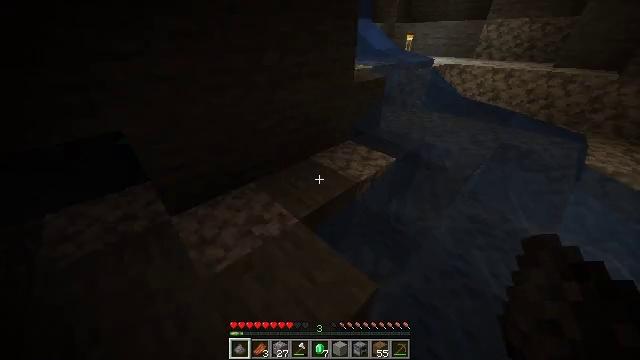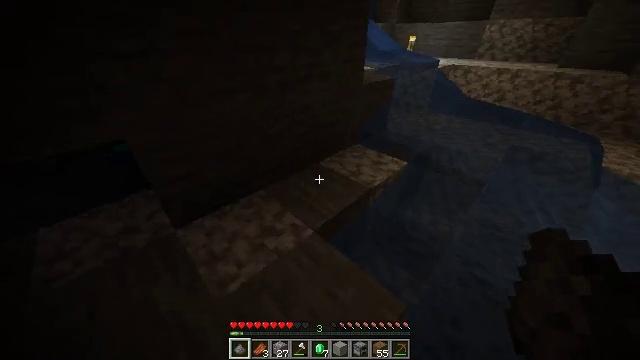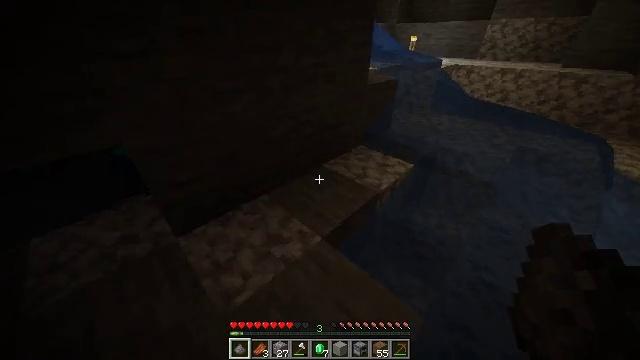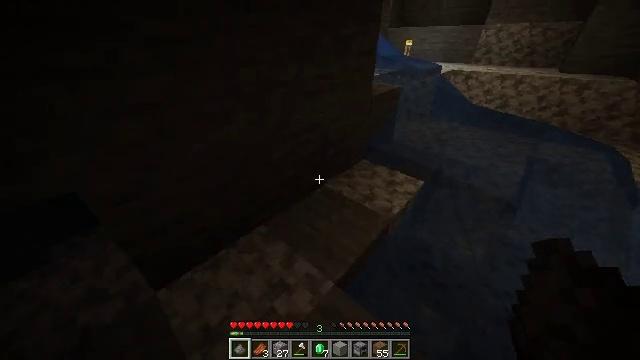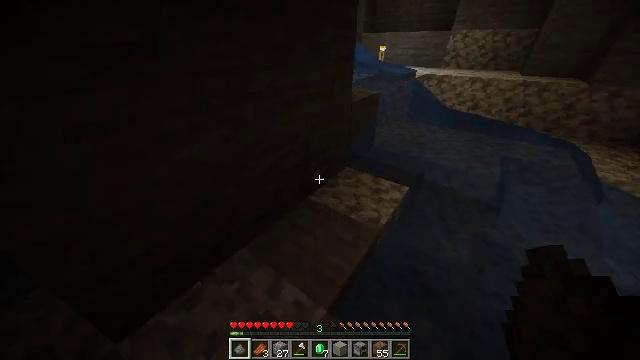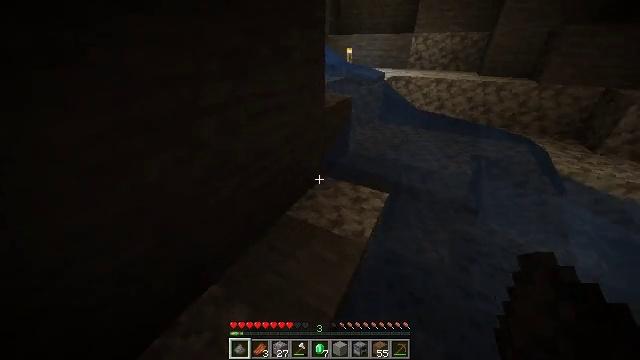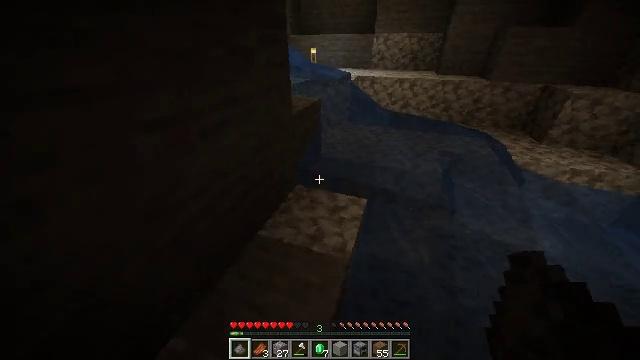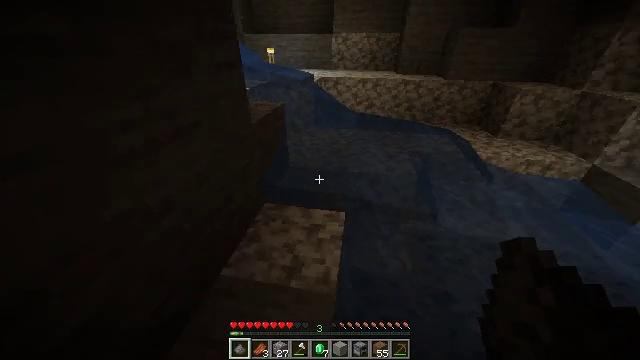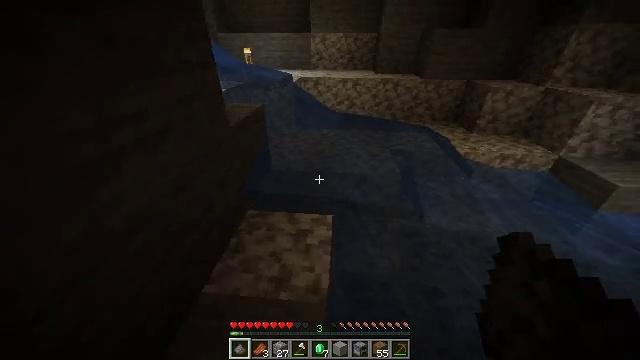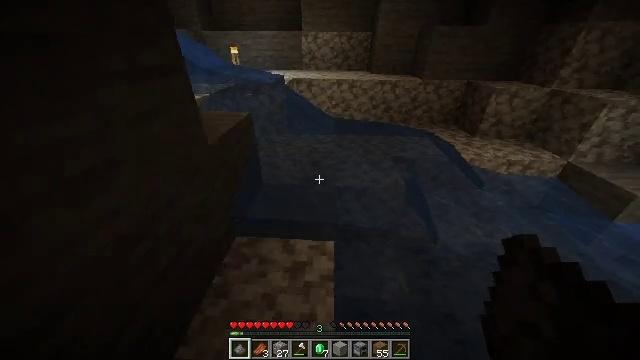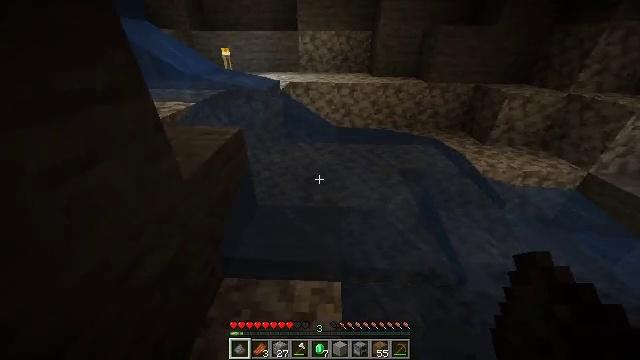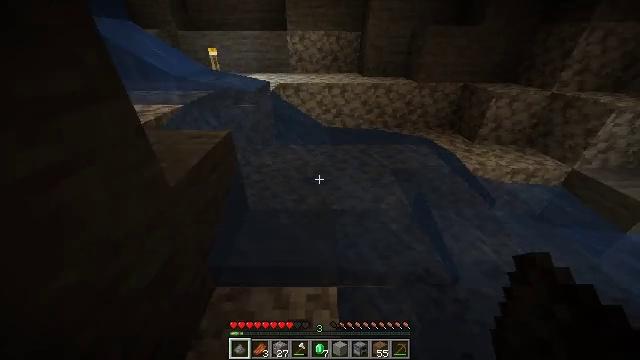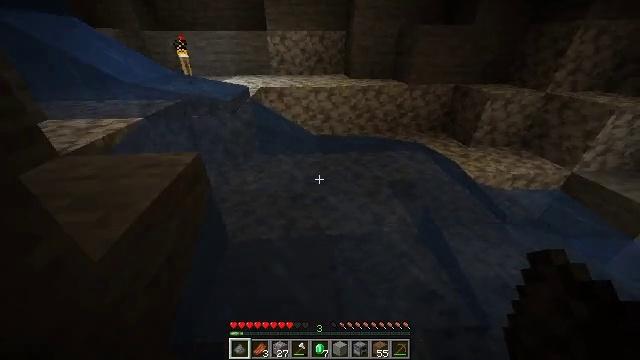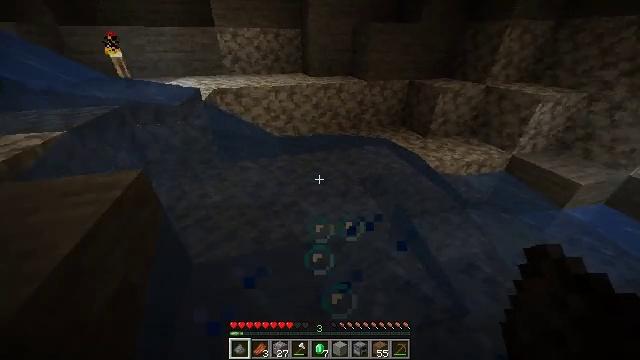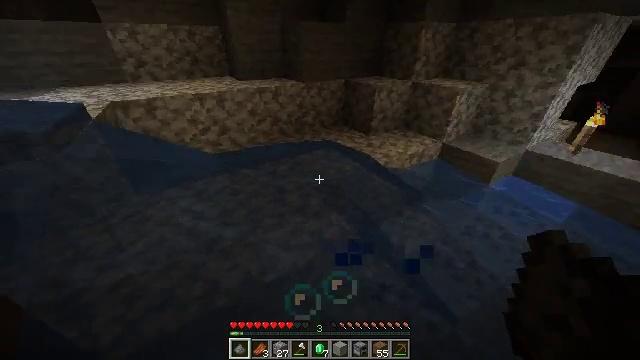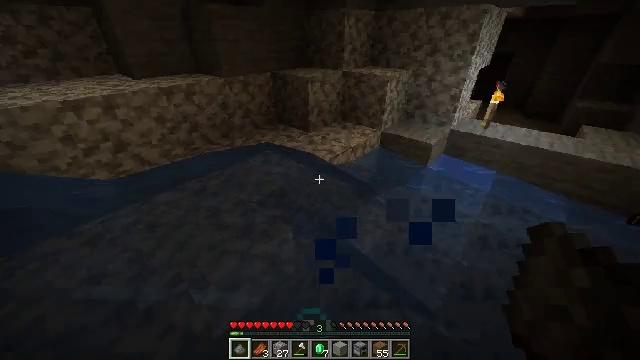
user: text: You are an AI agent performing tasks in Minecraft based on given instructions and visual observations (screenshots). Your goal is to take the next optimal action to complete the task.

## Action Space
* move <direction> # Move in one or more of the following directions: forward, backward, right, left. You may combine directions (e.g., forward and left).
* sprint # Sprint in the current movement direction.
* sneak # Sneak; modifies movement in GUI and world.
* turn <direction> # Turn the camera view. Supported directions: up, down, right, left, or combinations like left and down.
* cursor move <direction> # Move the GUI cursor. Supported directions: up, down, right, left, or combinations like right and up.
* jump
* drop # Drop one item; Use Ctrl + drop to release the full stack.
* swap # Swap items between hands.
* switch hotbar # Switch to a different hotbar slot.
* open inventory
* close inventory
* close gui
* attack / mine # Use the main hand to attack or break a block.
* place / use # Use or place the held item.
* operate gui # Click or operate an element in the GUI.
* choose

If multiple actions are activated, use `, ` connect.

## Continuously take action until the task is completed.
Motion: motion action
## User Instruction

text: Remove an iron axe from the inventory.
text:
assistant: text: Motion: move forward and move left, sprint, turn right
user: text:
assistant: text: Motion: move forward, sprint
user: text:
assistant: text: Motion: move forward, sprint, turn right
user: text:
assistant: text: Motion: move forward, sprint, turn right
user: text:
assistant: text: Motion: move forward, sprint, turn right
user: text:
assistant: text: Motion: move forward, sprint, turn right
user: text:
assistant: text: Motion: move forward, sprint, turn right
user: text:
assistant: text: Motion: move forward, sprint, turn right
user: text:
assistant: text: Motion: move forward, sprint, turn right
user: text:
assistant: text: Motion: move forward, sprint
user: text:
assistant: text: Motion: move forward, sprint, turn right
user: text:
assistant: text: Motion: move forward, sprint, turn right
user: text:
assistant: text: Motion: move forward, sprint, turn right
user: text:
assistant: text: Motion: move forward, sprint, turn right
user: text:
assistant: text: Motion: move forward, sprint, turn right
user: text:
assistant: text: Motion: move forward, sprint, turn right
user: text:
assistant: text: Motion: move forward, sprint, turn right and down
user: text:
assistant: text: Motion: move forward, sprint, turn right and down
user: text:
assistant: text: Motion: move forward, sprint, turn right and down
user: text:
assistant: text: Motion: move forward, sprint, turn down
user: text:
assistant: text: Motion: move forward, sprint, turn left
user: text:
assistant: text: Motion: move forward, sprint
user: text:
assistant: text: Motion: move forward, sprint
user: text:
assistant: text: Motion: move forward, sprint
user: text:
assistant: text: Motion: move forward, sprint
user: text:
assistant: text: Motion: move forward, sprint, turn right and up
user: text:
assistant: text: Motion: move forward, sprint, turn right and up
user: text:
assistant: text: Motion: move forward, sprint, turn right and up
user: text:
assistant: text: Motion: move forward, sprint, turn right and up
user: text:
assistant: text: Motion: move forward, sprint, jump